Question: I have set up my REST service and it works fine. This is the response that I get from the service is shown in the figure:

How can I parse this type of request in my WPF application?
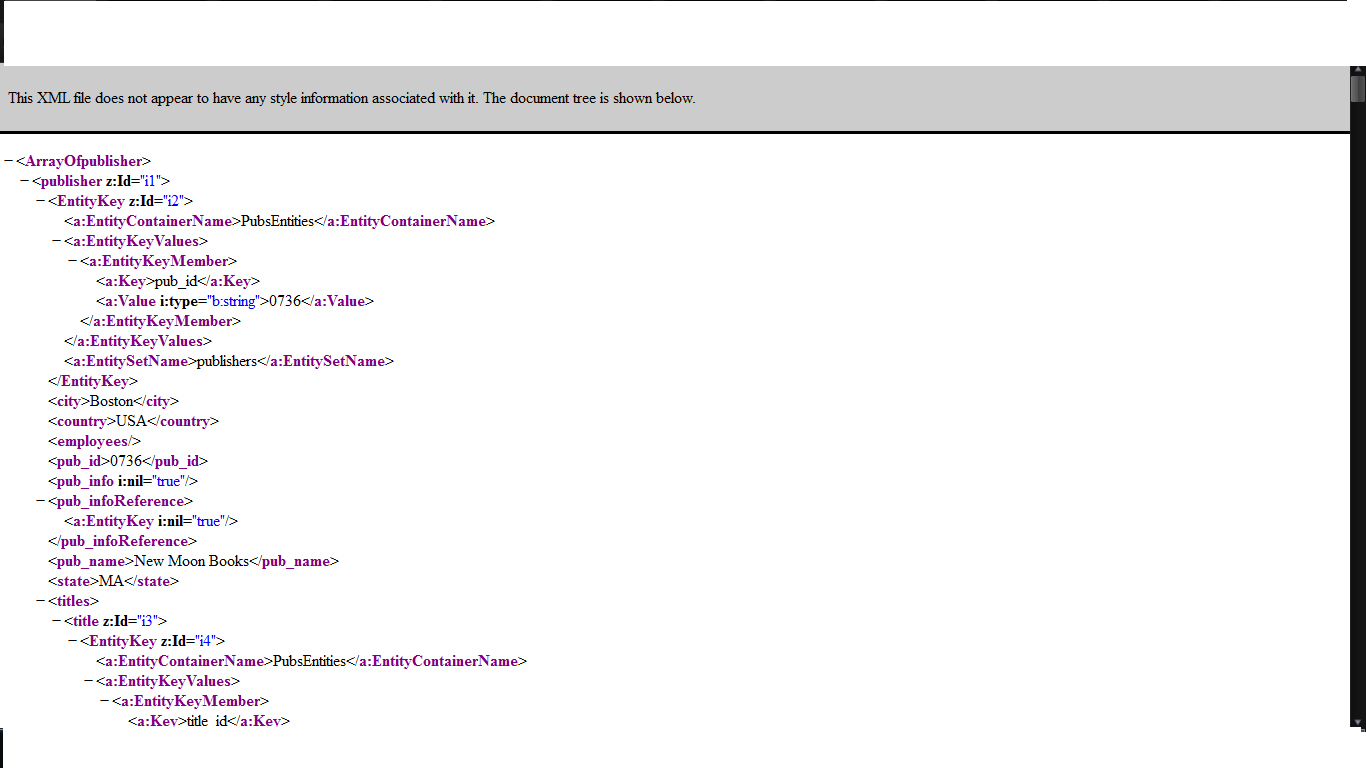
Answer: The response you have there is seemingly an XML structure that contains publisher information. As for parsing it you have a number of options however all of these require/prefer you to have the schema for the resulting XML.
1. Use the Visual Studio XSD tool to create schema classes in your project. Once you have these you can then deserialise the XML into an object. You can then use the object within your WPF application.
2. Use XmlDocument to load the XML then use xPath queries to extract the data you need.
3. Use XDocument (linq to XML) to load the XML then use LINQ style queries to extract the data you need.
Personally, I would use option 1 - It does require a schema (the other options don't technically need one) but it does give you objects which IMHO are much easier to maintain and use than xpath/linq queries.
It is also worth mentioning that depending on how the service reference was added to the client (and how the service exposes itself) you may already have this XML class bound into the client service reference. As an example you service reference in the client may allow you to do this:
'''
PublisherInfo pi = myServiceClient.GetPublisherInfo();
'''
In which case all the conversion from XML to PublisherInfo is handled for you. I am guessing that the sample XML above was obtain by calling the service in a browser, therefore the conversion to PublisherInfo obviously doesn't happen as this would occur within the client code.